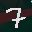
Label: 7